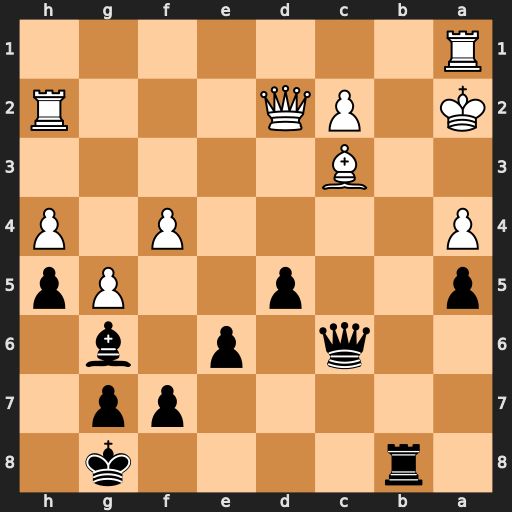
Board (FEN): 1r4k1/5pp1/2q1p1b1/p2p2Pp/P4P1P/2B5/K1PQ3R/R7
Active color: b
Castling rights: -
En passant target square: -
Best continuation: Qxa4#